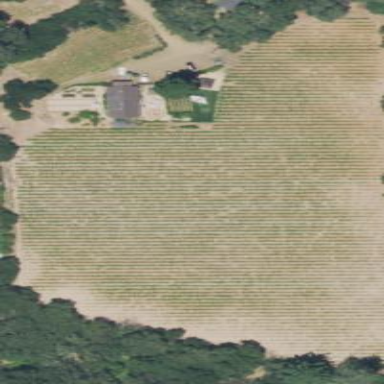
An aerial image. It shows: Vineyard growing wine grapes.